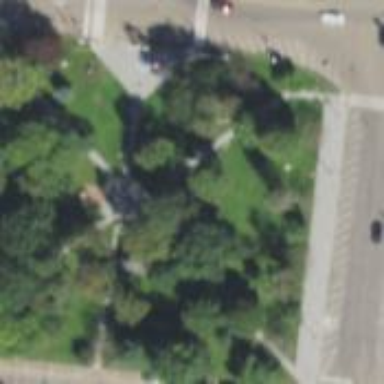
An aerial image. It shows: Park.